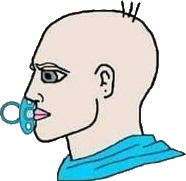
Label: 4_Yes_Chad